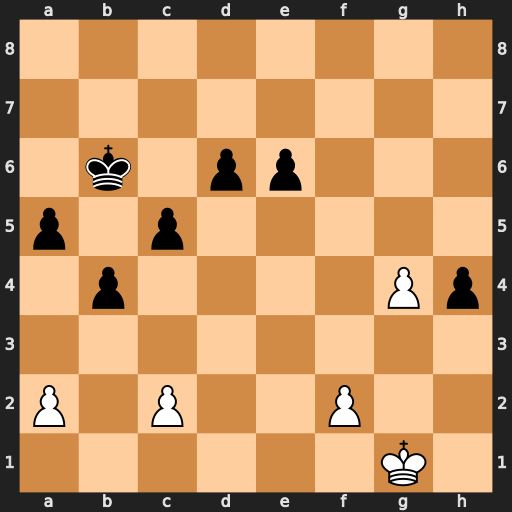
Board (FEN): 8/8/1k1pp3/p1p5/1p4Pp/8/P1P2P2/6K1
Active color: w
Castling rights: -
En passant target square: -
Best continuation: g5 Kc6 g6 Kd7 g7